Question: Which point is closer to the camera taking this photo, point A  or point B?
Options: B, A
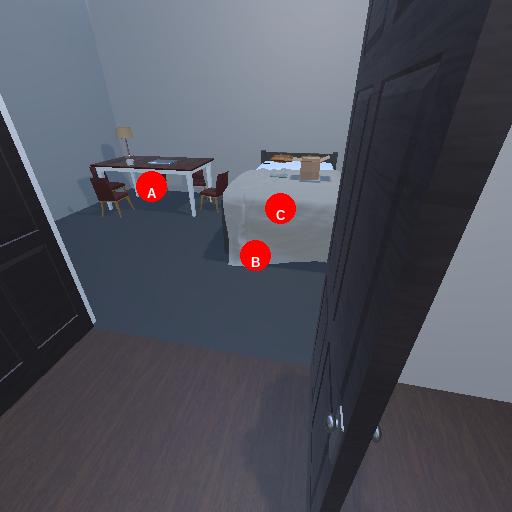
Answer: B